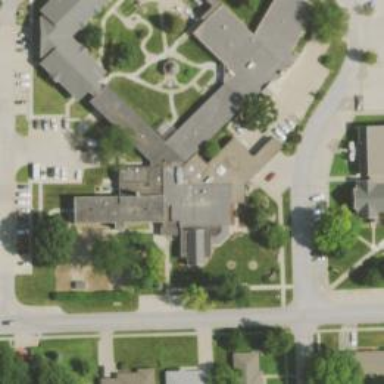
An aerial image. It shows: Nursing home.